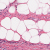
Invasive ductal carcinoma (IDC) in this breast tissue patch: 0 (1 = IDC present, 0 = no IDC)